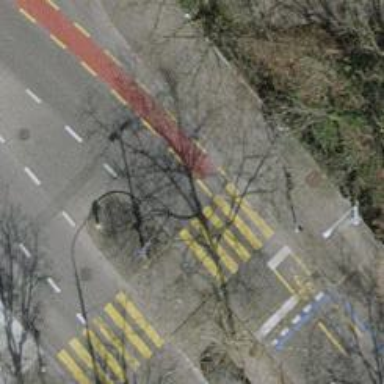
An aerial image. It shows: Crossing with traffic signals.